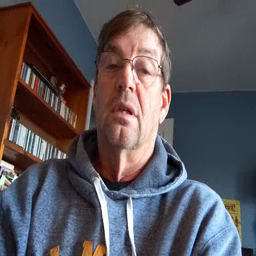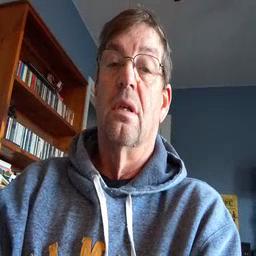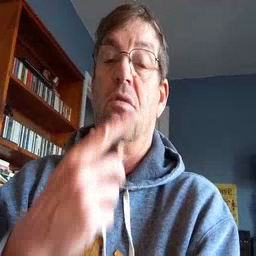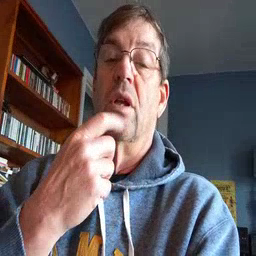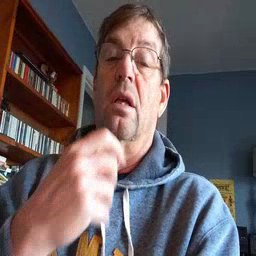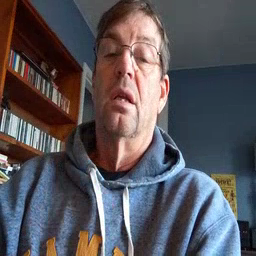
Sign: red